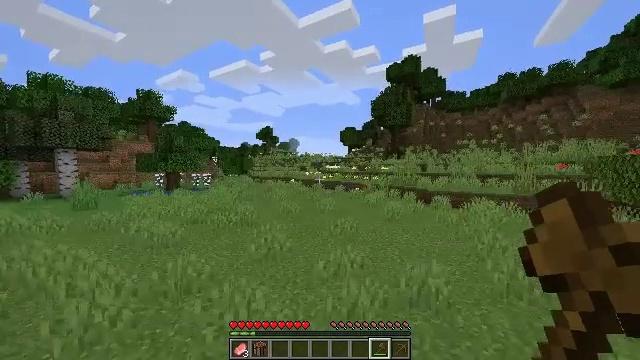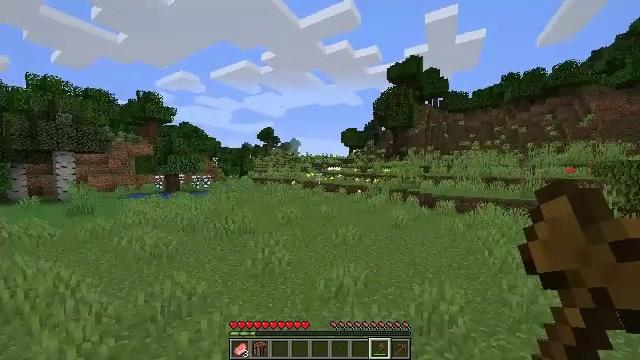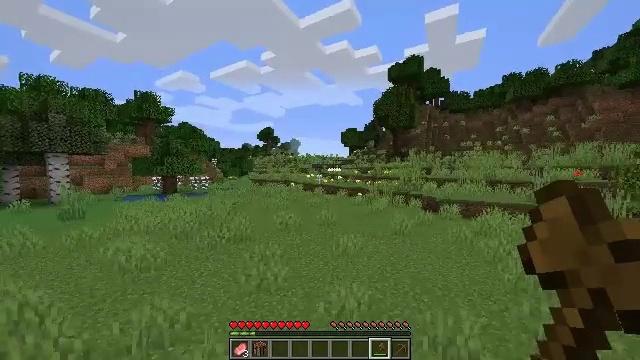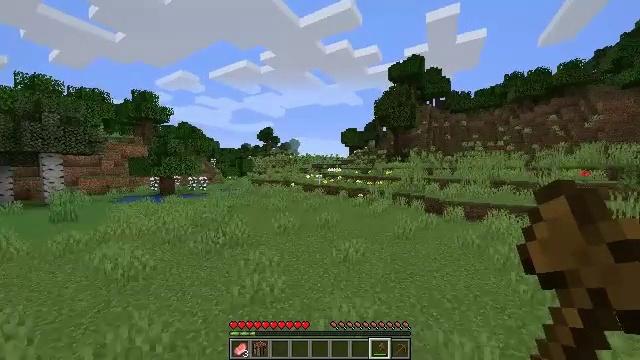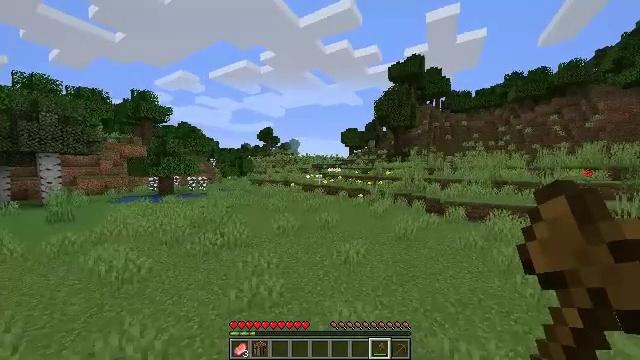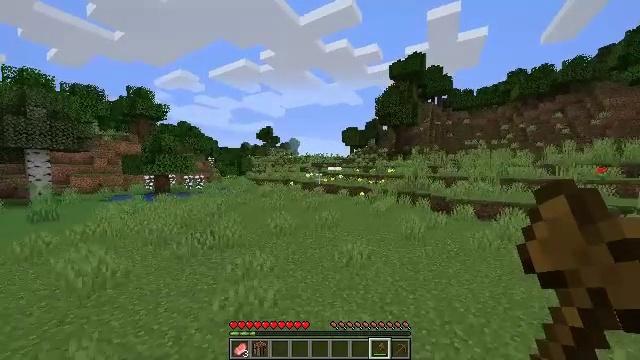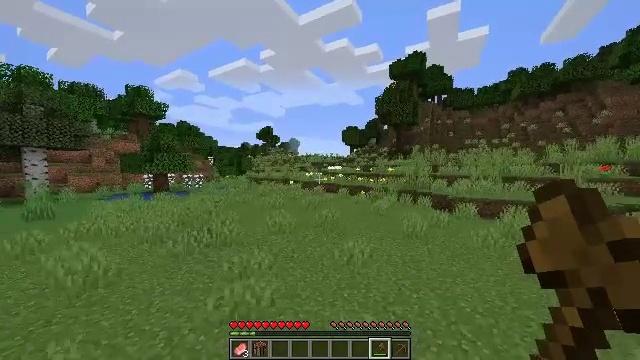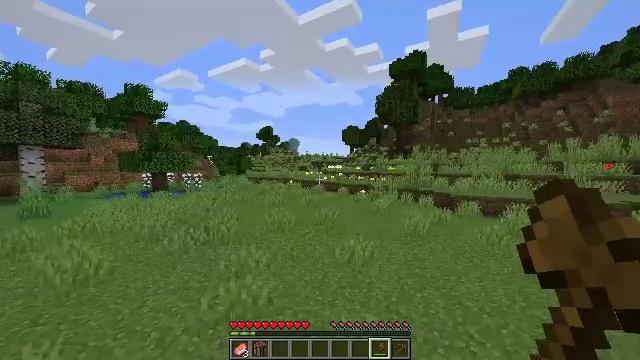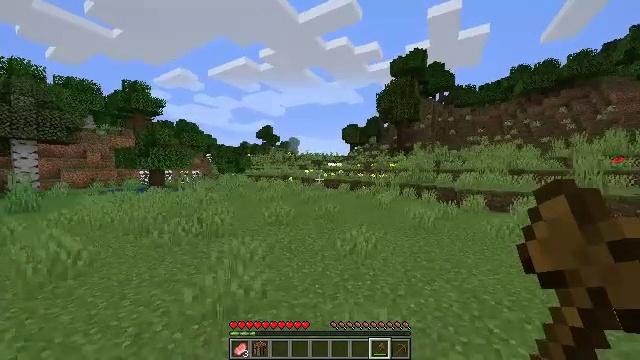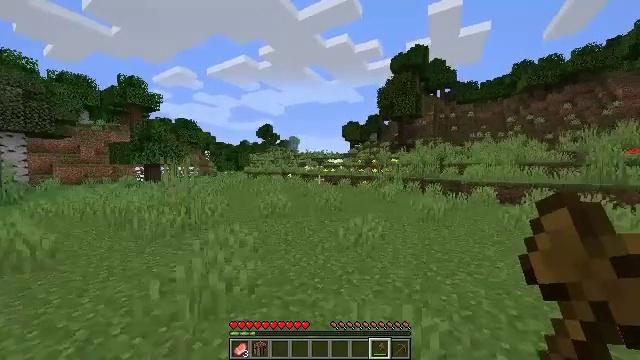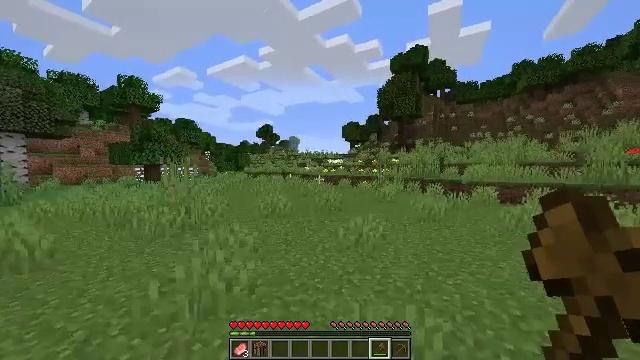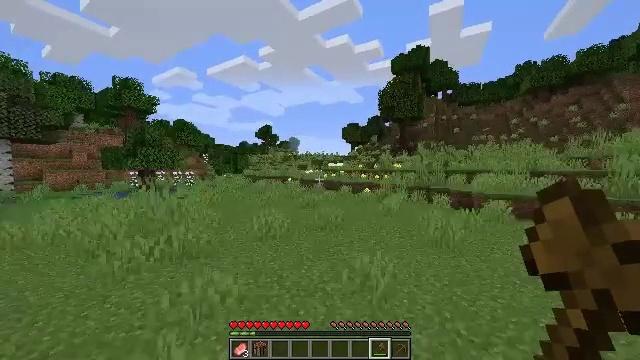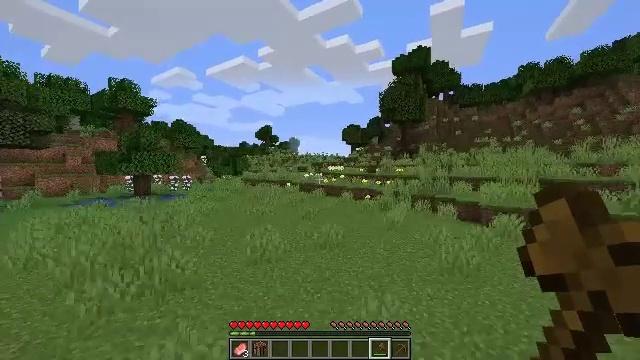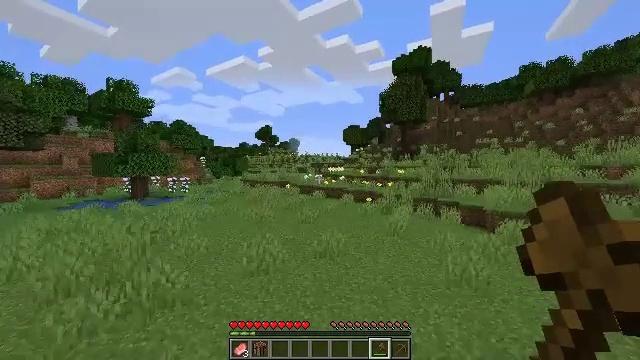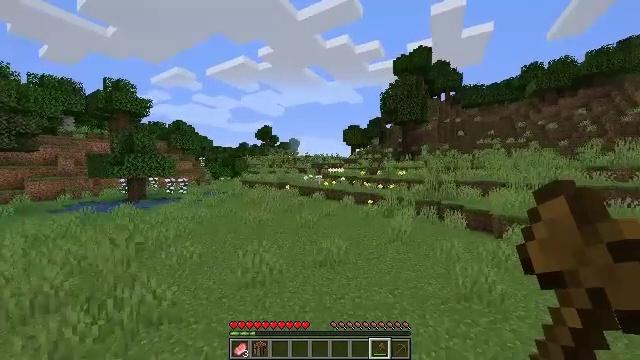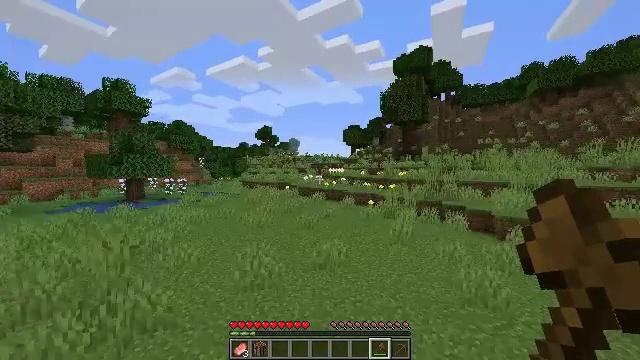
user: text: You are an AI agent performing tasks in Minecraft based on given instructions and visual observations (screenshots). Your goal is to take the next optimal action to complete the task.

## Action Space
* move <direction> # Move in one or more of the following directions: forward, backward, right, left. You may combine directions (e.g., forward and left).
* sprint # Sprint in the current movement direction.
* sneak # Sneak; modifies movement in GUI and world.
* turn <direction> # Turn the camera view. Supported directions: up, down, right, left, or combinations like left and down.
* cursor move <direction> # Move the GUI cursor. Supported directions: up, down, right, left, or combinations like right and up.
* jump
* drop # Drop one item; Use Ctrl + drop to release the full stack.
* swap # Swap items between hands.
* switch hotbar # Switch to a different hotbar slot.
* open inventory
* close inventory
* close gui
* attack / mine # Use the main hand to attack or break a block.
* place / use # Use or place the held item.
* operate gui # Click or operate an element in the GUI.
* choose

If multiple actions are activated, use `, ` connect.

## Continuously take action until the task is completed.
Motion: motion action
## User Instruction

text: Pick up the dandelion.
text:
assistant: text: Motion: move forward, jump
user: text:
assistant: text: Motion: move forward, jump
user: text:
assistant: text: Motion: move forward, jump
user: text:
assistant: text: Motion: move forward, jump
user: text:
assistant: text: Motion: move forward, jump
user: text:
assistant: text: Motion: move forward, jump
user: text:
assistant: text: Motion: move forward, jump
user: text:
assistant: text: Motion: move forward, jump
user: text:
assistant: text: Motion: move forward, jump
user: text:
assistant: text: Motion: move forward, jump
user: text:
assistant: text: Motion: move forward, jump
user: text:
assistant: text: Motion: move forward, jump
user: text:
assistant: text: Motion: move forward, jump
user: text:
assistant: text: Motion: move forward, jump
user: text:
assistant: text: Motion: move forward, jump
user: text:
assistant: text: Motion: move forward, jump
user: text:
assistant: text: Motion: move forward, jump
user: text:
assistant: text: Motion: move forward, jump
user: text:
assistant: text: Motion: move forward, jump
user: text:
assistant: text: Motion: move forward, jump
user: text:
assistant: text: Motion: move forward, jump
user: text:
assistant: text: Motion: move forward, jump
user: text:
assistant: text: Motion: move forward, jump
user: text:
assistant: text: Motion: move forward, jump
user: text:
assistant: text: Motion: move forward, jump
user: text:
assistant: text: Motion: move forward, jump
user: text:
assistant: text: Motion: move forward, jump
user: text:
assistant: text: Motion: move forward, jump
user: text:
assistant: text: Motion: move forward, jump
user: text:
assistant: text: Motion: move forward, jump